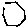
Label: hexagon